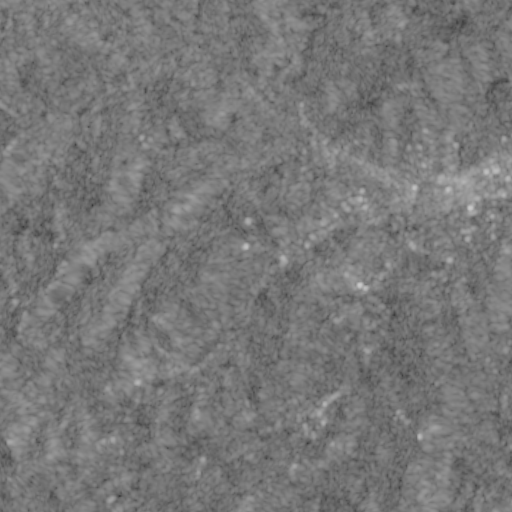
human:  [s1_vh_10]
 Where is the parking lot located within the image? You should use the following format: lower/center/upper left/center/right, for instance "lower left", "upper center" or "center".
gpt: The parking lot is located in the center right of the image.
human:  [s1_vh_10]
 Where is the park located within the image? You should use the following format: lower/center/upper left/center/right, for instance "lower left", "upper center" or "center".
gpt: There is no park in the image.

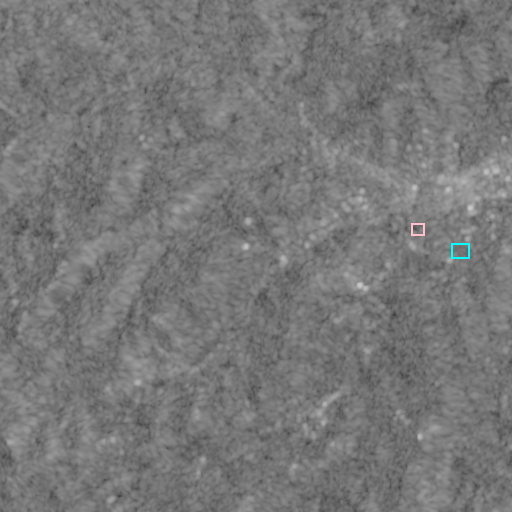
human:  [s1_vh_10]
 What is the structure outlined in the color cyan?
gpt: The structure outlined in cyan is a park.
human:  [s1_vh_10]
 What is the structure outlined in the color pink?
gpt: The structure outlined in pink is a parking lot.
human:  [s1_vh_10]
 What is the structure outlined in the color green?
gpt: There is no green outline.